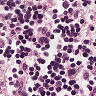
Metastatic tissue present: no